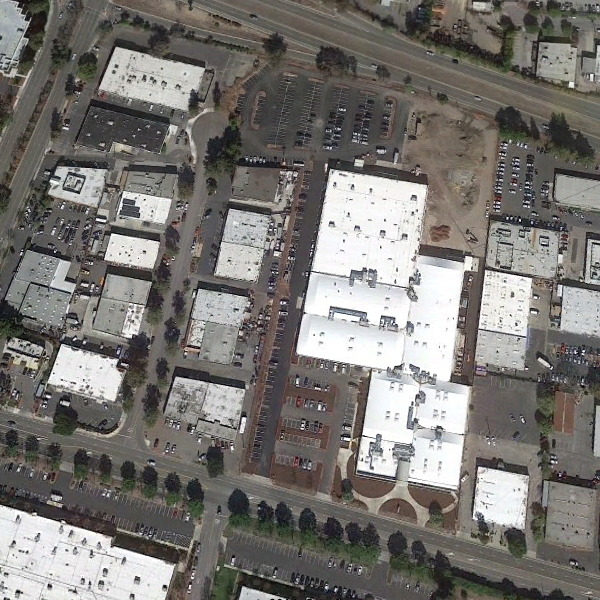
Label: Industrial